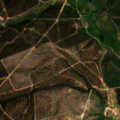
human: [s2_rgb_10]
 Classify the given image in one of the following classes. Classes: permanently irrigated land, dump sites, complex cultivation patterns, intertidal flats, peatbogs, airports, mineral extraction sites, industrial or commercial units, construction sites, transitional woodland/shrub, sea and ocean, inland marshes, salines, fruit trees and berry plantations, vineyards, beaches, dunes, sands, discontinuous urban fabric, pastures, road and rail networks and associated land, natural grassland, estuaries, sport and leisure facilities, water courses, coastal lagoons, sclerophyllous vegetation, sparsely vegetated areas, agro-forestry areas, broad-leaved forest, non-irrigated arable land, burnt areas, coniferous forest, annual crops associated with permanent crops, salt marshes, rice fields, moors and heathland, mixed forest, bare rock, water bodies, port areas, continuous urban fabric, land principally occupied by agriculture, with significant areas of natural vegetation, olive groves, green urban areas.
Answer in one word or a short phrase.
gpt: olive groves, complex cultivation patterns, broad-leaved forest, mixed forest, transitional woodland/shrub